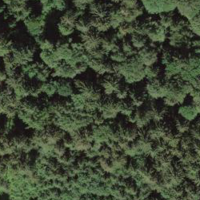
EUNIS habitat code: 43
Species observed at this site:
Vespula vulgaris